Question: I'm planning a Enter Page, but I don't know how can I set the positions of my "buttons".
Here is an example of how I would have the position:

Can anyone help me?
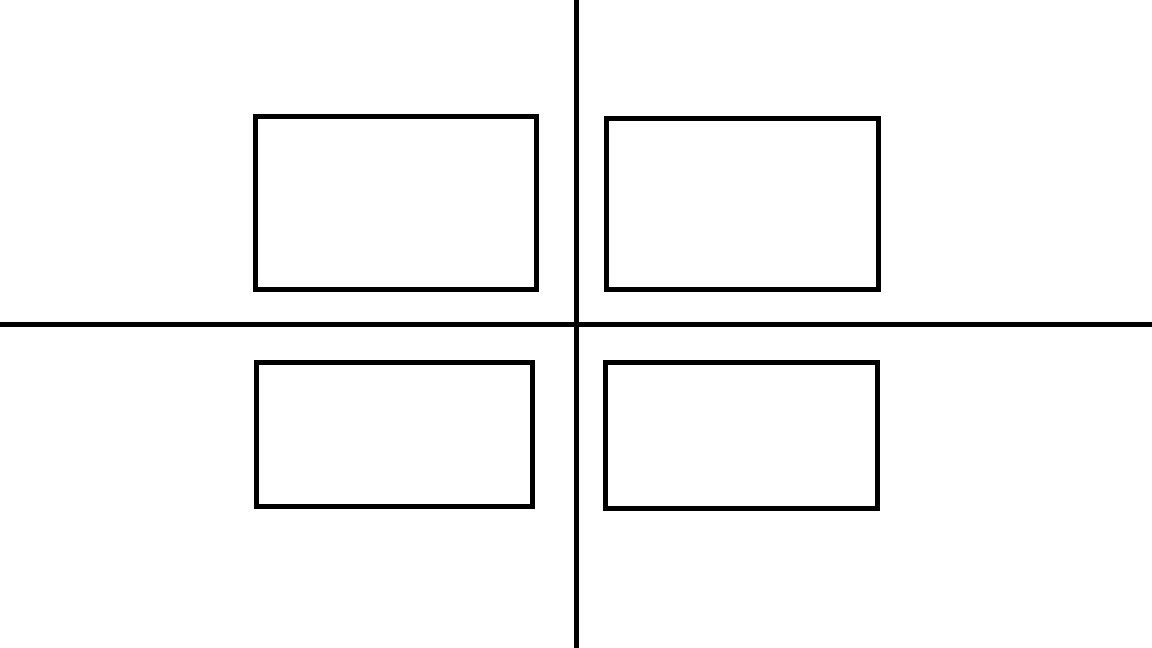
Answer: Make a square div, positioned in the center of the document. Then use absolute positioning to anchor the buttons to the corners of the div.
'''
.container {
width: 200px;
height: 200px;
position: absolute;
top: calc(50% - 100px);
left: calc(50% - 100px);
}
.container > input { position: absolute; }
.container > input:first-child {
top: 0;
left: 0;
}
.container > input:nth-child(2) {
top: 0;
right: 0;
}
.container > input:nth-child(3) {
bottom: 0;
left: 0;
}
.container > input:last-child {
bottom: 0;
right: 0;
}
'''
'''
<!DOCTYPE html>
<html>
<body>
<div class="container">
<input type="button" value="Button1">
<input type="button" value="Button2">
<input type="button" value="Button3">
<input type="button" value="Button4">
</div>
</body>
</html>
'''